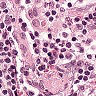
Metastatic tissue present: no